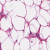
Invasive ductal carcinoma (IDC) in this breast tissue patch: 0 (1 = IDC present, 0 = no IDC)